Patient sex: M
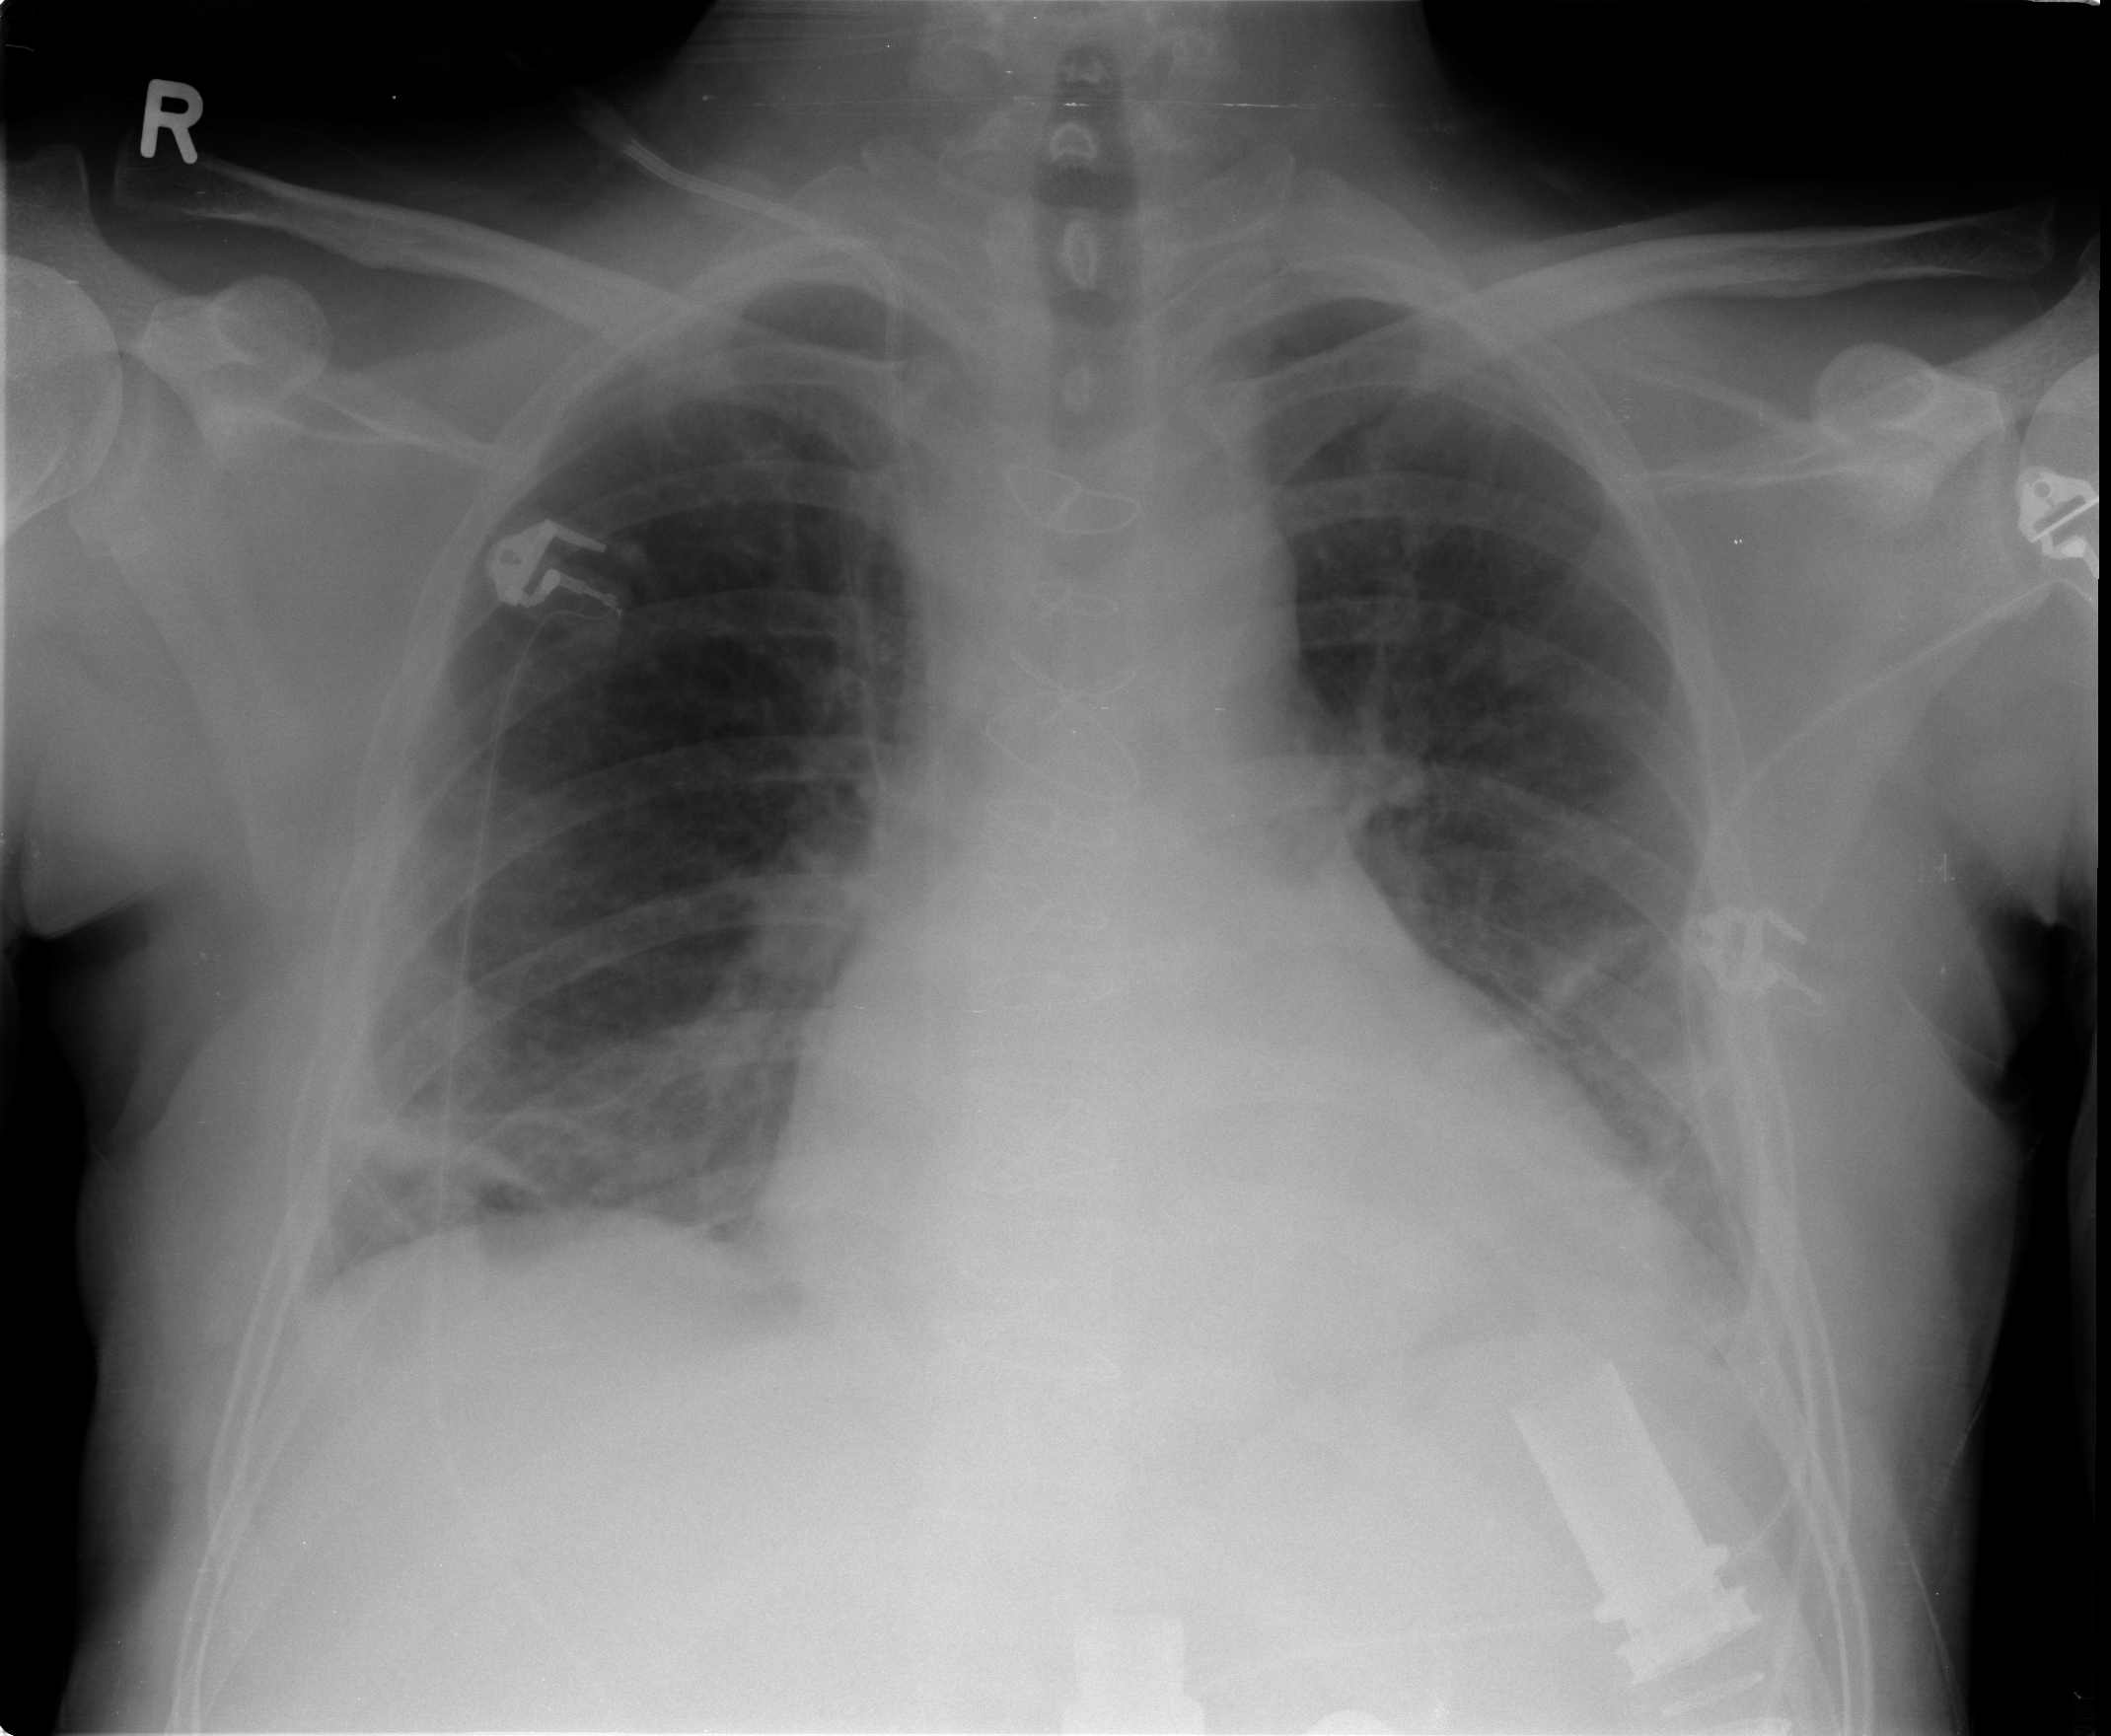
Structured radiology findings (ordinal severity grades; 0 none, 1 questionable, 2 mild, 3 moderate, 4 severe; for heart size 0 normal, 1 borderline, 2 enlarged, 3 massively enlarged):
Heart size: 2
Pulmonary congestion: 0
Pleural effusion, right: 0
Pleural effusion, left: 1
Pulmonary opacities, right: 0
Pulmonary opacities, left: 0
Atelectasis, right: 2
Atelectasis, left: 2